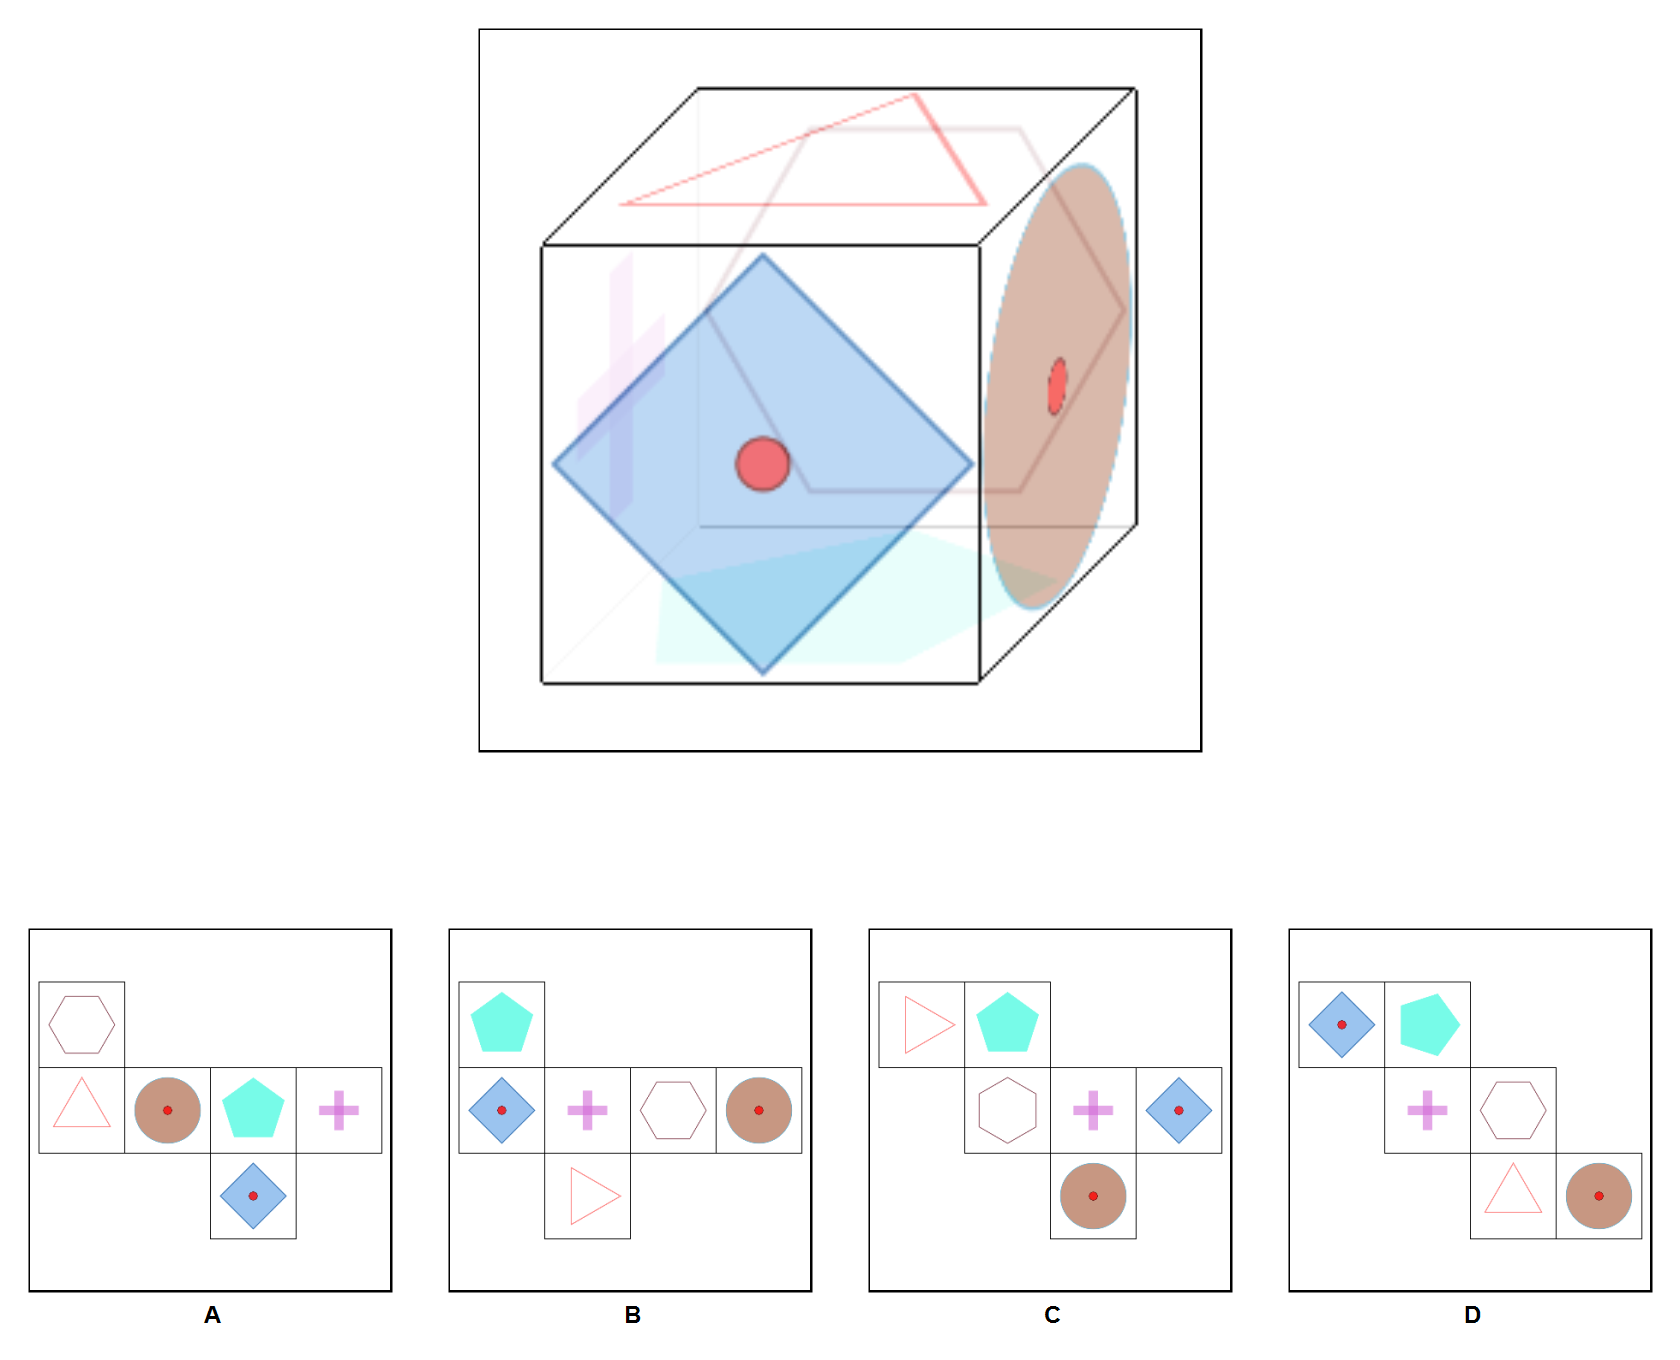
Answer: C